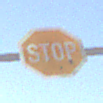
Verkehrszeichen: Stop
Umgebung: Outdoor, Nature
Tageszeit: MorningAfternoon
Wetter: PartlyCloudy
Licht: Natural
Jahreszeit: NotSpecified
Kontrast: HighContrast